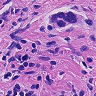
Metastatic tissue present: yes